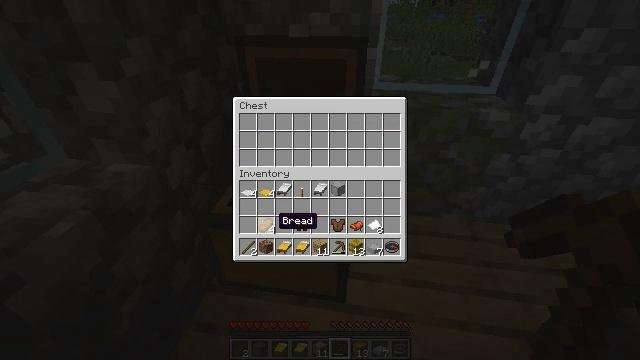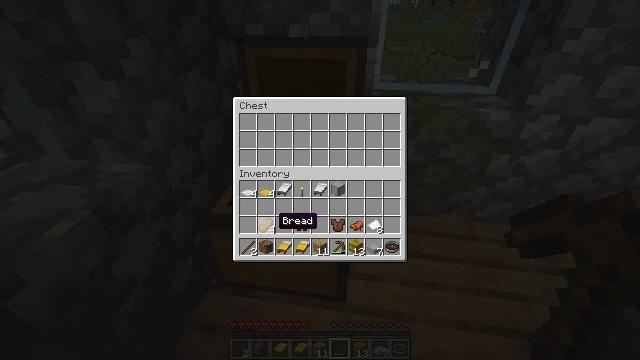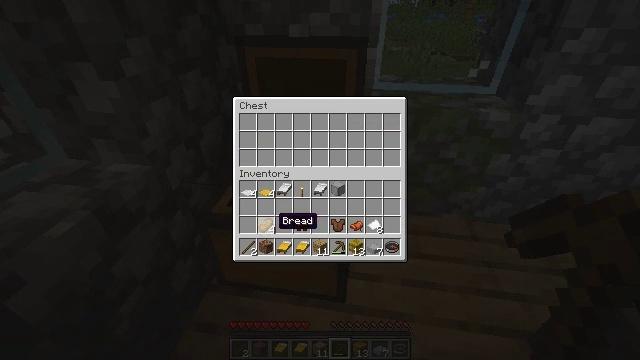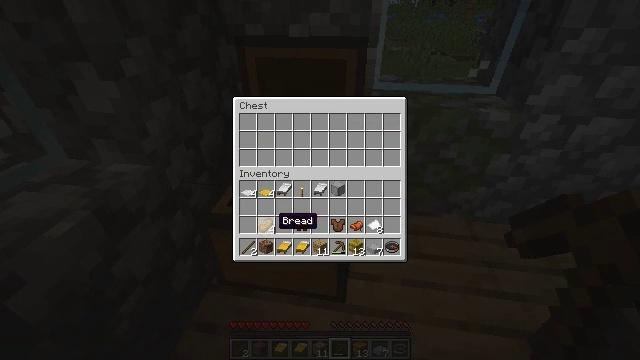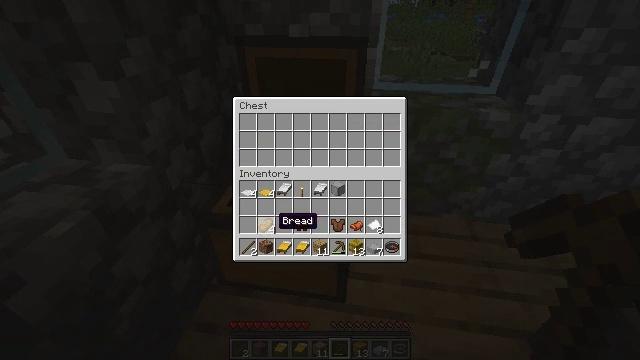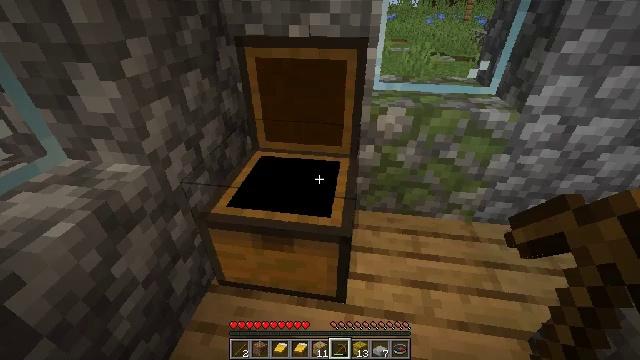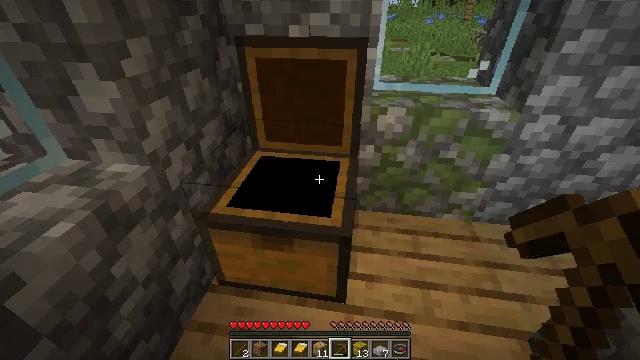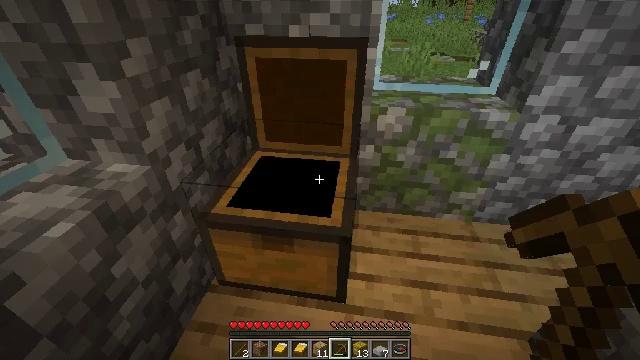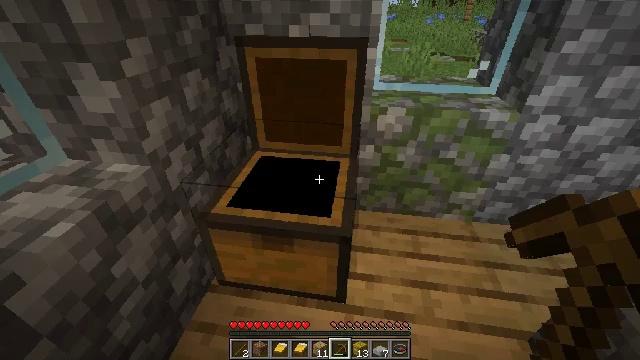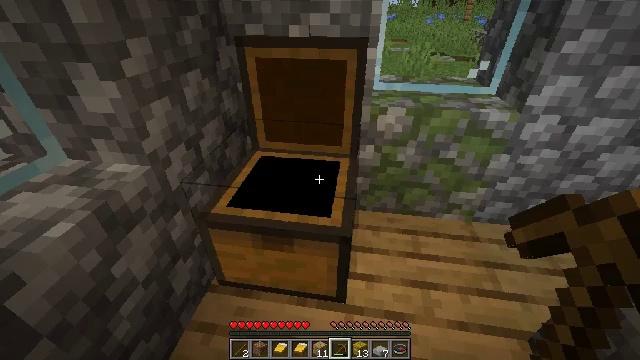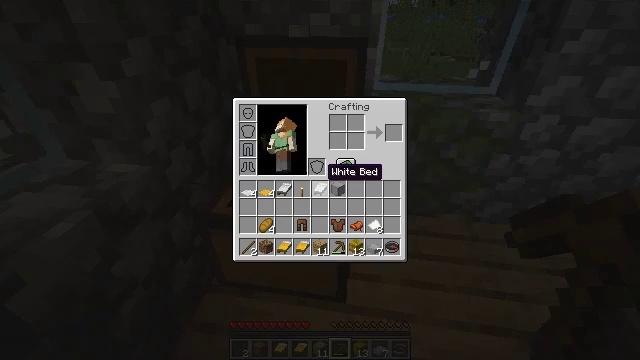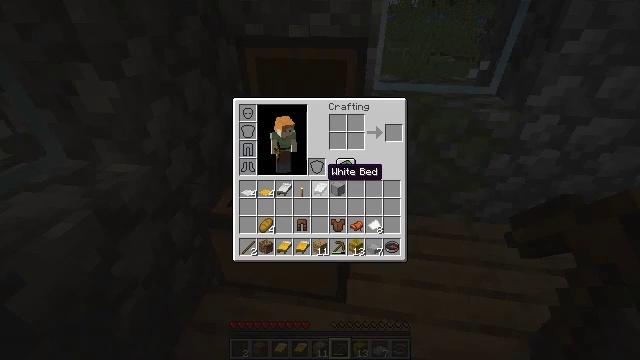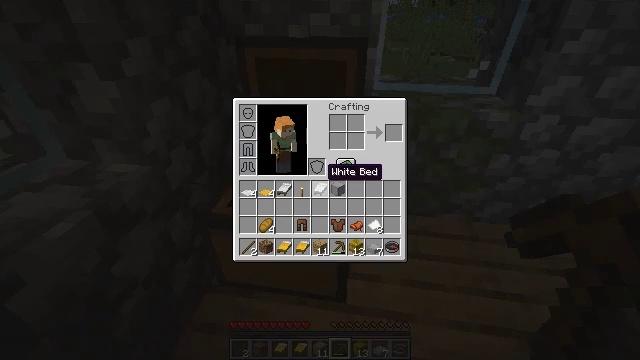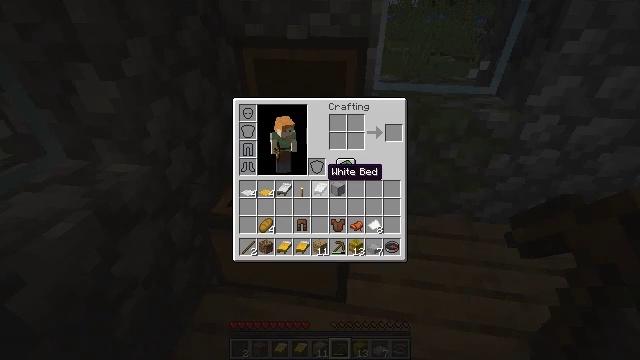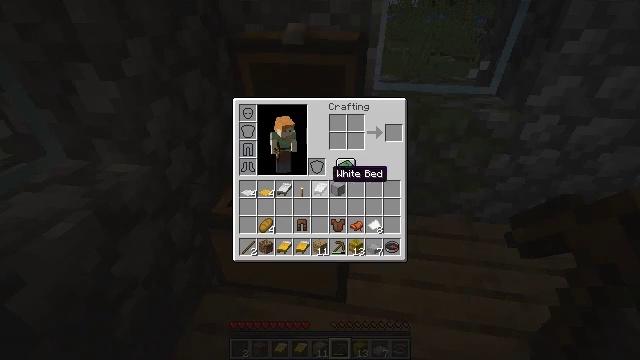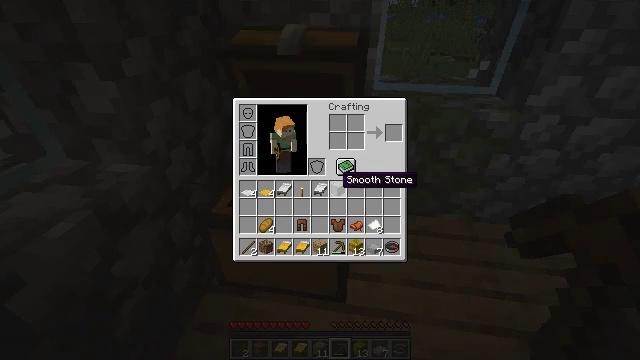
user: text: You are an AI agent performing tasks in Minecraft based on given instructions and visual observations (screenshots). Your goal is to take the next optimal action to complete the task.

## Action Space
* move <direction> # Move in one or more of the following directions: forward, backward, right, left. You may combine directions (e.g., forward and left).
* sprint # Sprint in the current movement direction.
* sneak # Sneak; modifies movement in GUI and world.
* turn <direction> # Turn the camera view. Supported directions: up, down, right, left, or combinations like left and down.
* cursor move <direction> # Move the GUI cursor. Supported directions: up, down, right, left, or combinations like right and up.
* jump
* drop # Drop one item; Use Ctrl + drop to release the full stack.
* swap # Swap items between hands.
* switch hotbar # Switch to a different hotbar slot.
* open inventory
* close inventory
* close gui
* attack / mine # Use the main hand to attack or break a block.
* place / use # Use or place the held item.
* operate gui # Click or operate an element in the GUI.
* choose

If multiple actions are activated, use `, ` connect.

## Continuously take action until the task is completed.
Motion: motion action
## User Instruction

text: Remove the white bed from its place.
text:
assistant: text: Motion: no_op
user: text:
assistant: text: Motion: no_op
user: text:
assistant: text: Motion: no_op
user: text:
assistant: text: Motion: no_op
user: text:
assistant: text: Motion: no_op
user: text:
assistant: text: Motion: close gui
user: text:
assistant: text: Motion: open inventory
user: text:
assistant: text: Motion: open inventory
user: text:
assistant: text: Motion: no_op
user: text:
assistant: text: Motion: close inventory
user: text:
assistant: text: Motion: close inventory
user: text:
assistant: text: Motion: close inventory
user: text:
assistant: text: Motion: close inventory
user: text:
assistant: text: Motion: open gui
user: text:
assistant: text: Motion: cursor move right
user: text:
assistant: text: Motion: no_op
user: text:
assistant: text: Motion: no_op
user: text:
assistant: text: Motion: no_op
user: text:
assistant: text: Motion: no_op
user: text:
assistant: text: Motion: cursor move down
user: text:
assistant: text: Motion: cursor move down
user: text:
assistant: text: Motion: no_op
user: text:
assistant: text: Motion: no_op
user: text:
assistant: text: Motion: no_op
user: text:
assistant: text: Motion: no_op
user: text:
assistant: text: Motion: no_op
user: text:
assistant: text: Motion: no_op
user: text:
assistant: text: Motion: operate gui
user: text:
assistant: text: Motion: operate gui
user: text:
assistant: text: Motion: operate gui